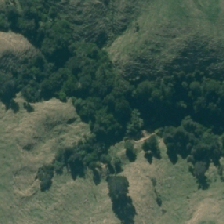
Land cover: indigenous_forest